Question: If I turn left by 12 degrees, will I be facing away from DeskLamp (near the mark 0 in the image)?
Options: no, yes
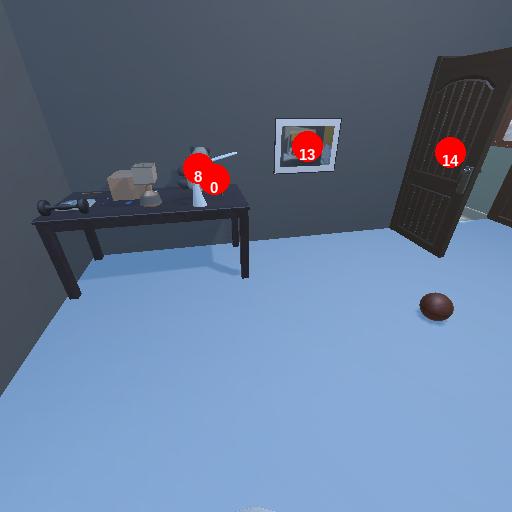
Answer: no